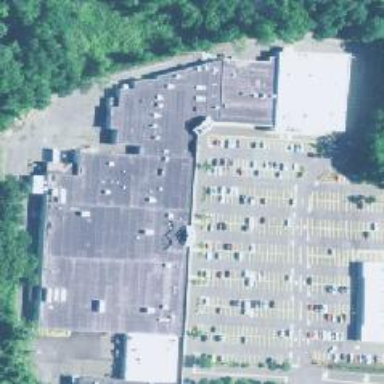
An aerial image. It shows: Supermarket.